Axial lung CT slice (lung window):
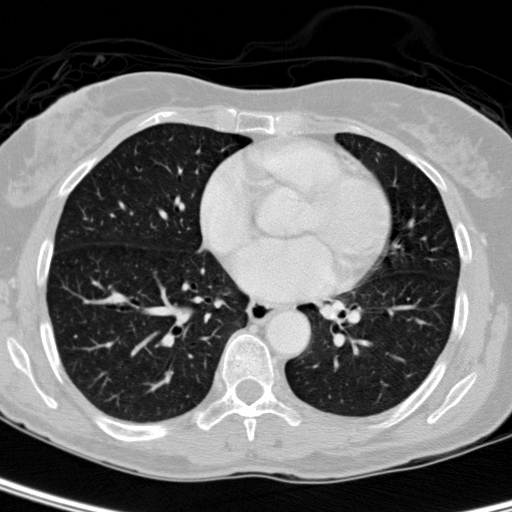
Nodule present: no